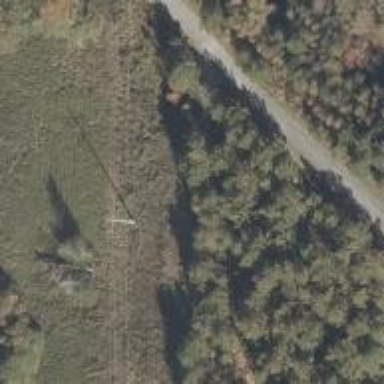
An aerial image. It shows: Power pole.